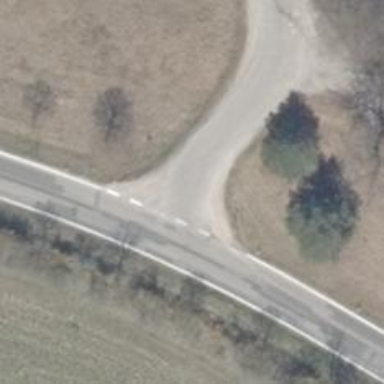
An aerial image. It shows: Road with "give way" sign.